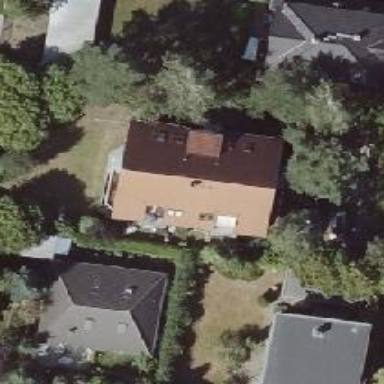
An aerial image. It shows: Detached building with gabled roof.